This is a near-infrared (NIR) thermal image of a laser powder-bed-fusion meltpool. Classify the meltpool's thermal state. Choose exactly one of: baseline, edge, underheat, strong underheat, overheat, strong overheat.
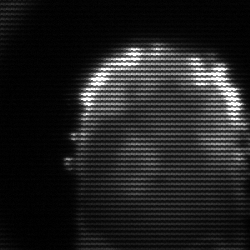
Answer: baseline